Question:
I'm using the official code example given by Google in their documentation. The 'signin.php' file that runs first has a line of code:
'''
require_once __DIR__.'/vendor/autoload.php';
'''
But there is no 'autoload.php' file provided, and none got created during the installation. This is the code I'm trying to use:
<URL>
I find info on autoloading for 'Composer', which is used as a dependency manager.
> Composer finds out which versions of which packages need to be
installed, and installs them (meaning it downloads them into your
project).
From Composer's documentation: <URL>
> Besides downloading the library, Composer also prepares an autoload
file that's capable of autoloading all of the classes in any of the
libraries that it downloads. To use it, just add the following line to
your code's bootstrap process:
'''
require 'vendor/autoload.php';
'''
Composer's documentation states that all that is needed to get started is a 'composer.json' file. I do have that.
'''
{
"name": "googleplus/quickstart",
"description": "This quick-start app is built in PHP and lets you get started with the Google+ platform in a few minutes.",
"license": "Apache-2.0",
"repositories": [
{
"type": "package",
"package": {
"name": "google/google-api-php-client",
"version": "0.6.2",
"dist": {
"url": "http://google-api-php-client.googlecode.com/files/google-api-php-client-0.6.2.tar.gz",
"type": "tar"
},
"autoload": {
"classmap": [
"src/"
]
}
}
}
],
"require": {
"silex/silex": "1.0.*@dev",
"twig/twig": ">=1.8,<2.0-dev",
"google/google-api-php-client": "0.6.2"
}
}
'''
It looks like the JSON file is saying that this app needs the Google tar file, and that Silex, Twig, and the Google API PHP are required. But how the JSON file is used meet those requirements, I have no idea.
For the installation, I ran:
'''
curl -sS https://getcomposer.org/installer | php
'''
on the command line and got a msg that Composer was successfully installed. So I'm assuming that isn't a problem.
Let's see. I'm going through the installation process again: I ran:
'php composer.phar install'
and got this error:
Failed to clone <URL>, git was not found, check that it is installed in your PATH env.
'git' is not recognized as an internal or external command, operable program or bath file.
It looks like the code is mistakenly putting '.git' at the end of the URL. That's probably why the 'php composer.phar install' is not getting the Silex files and putting them into my 'silex' folder. I may need to download the silex files manually. Okay, I just manually installed all the 'silex' files, and that did nothing. Installing the 'silex' micro framework obviously doesn't create a 'autoload.php' file, so you can't run what isn't there.
I have no idea what is supposed to go into that 'autoload.php' file. I'd try to learn what is supposed to go in there, and code it myself, but I can't even find a clue to get me going in the right direction. Any information would be appreciated.
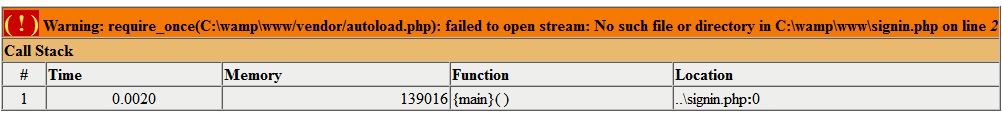
Answer: Try again to run the command 'php composer.phar install --prefer-dist' - with that flag enabled Composer tries to download ZIP files of that version instead of using the command line version of Git (which seems to not be installed on your machine).
In other news, I think you can safely switch from that development version of Silex to a stable one. Remove that "@dev" tag from the Silex version requirement. There are released versions 1.0.0, 1.0.1, 1.0.2, 1.1.0, 1.1.1 and 1.1.2 - one of these should work.